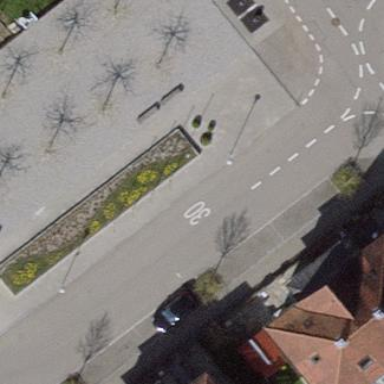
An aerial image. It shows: Flowerbed that is used for landscaping or gardening purposes.